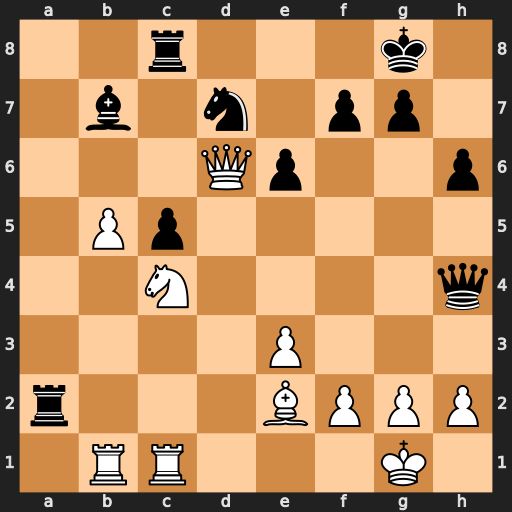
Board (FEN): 2r3k1/1b1n1pp1/3Qp2p/1Pp5/2N4q/4P3/r3BPPP/1RR3K1
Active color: w
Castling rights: -
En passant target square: -
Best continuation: Qxd7 Rxe2 Qxb7